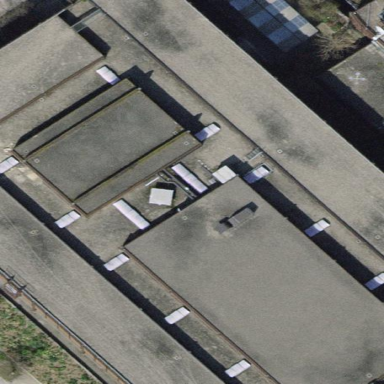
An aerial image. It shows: Building with gravel roof.